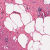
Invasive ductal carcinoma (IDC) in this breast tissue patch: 0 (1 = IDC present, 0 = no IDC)